Field crop: tomato
Growth stage: 1
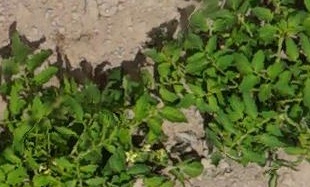
Species: tomato